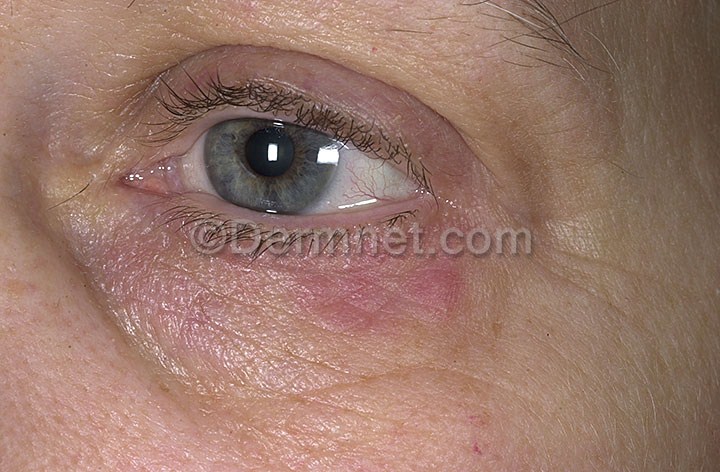
Disease: Acne and Rosacea Photos